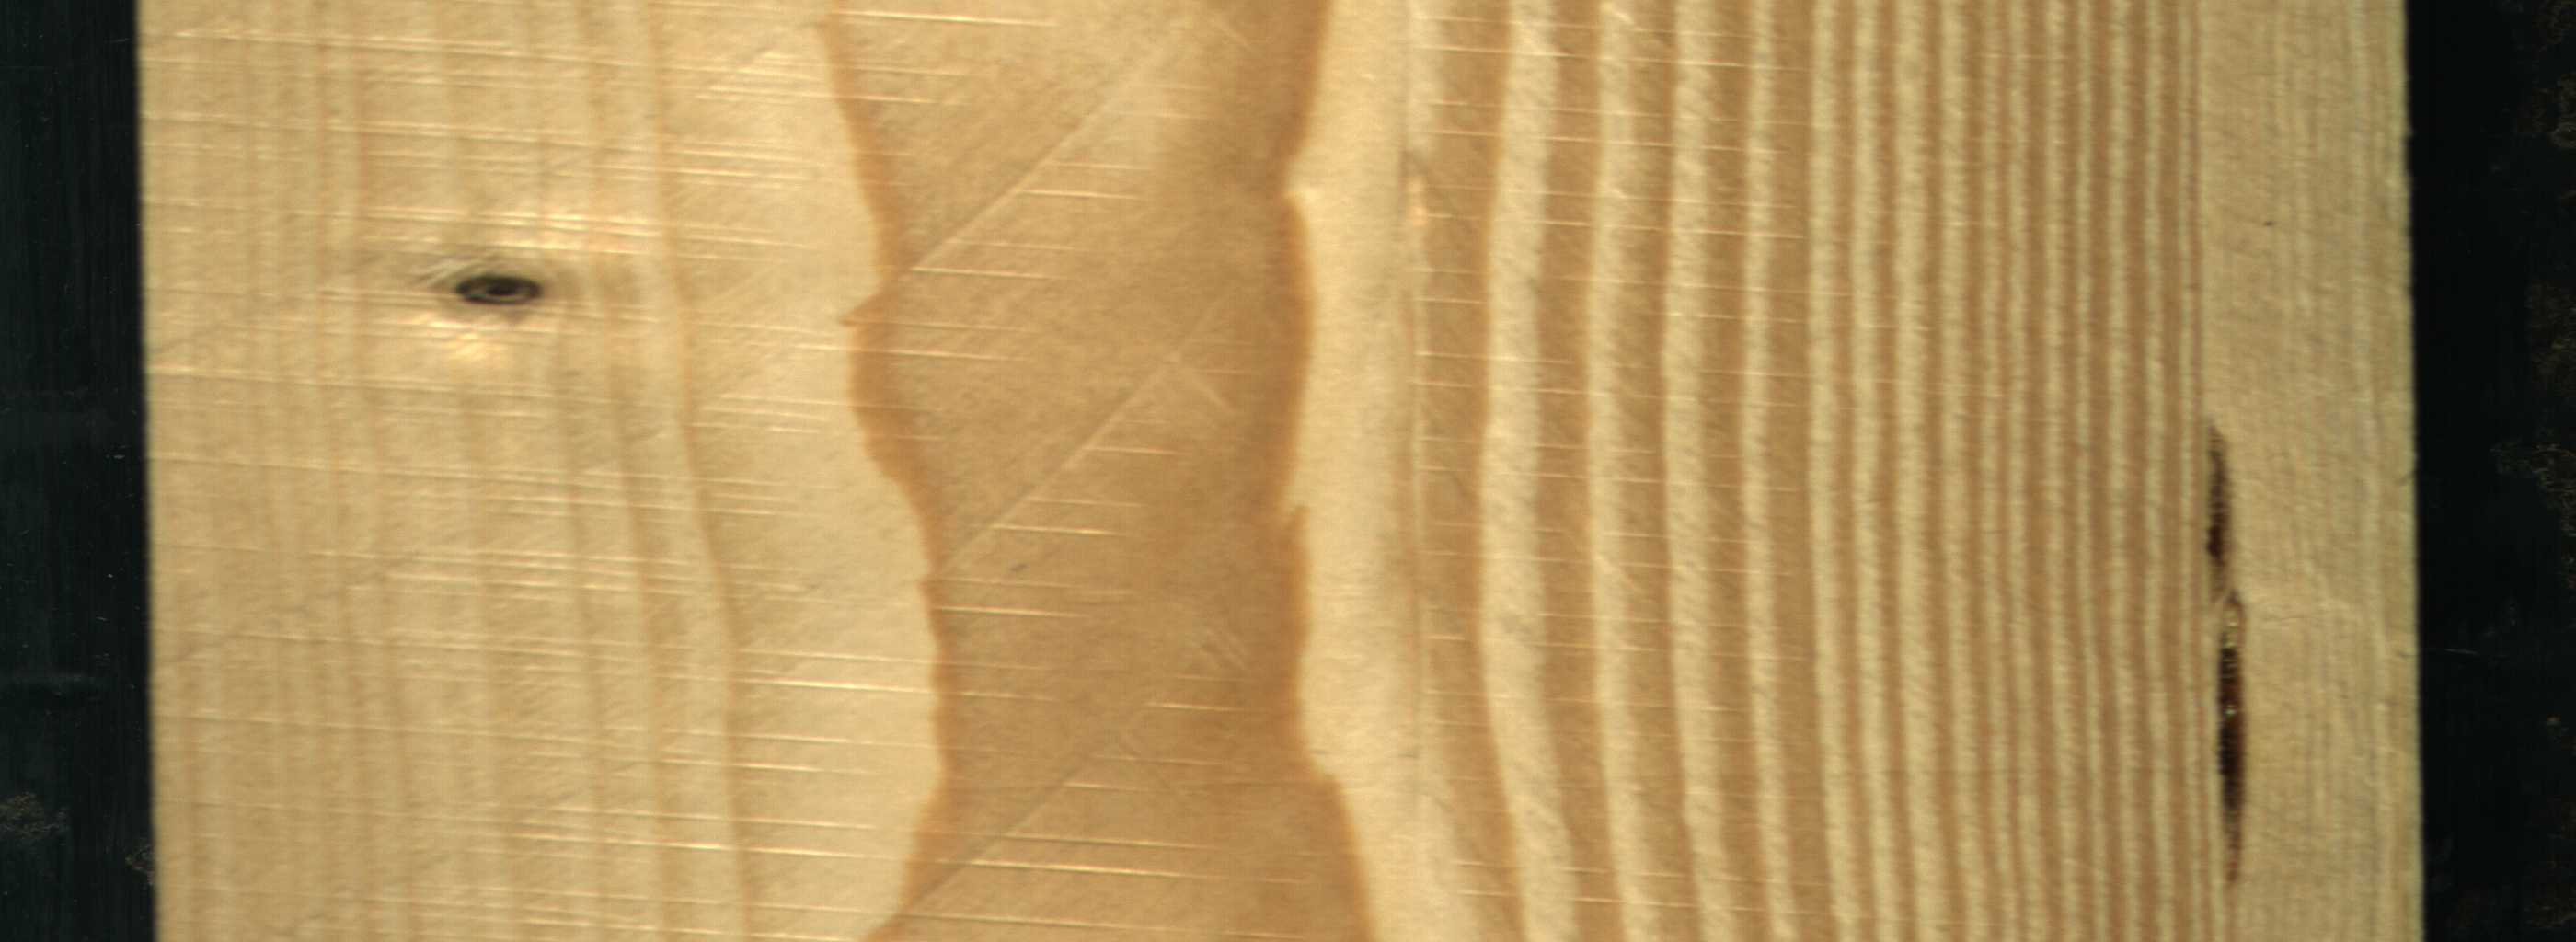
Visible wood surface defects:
resin
Dead_Knot